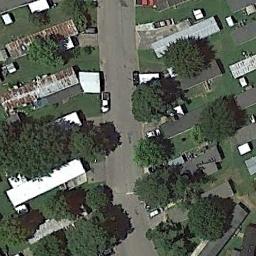
Label: residential